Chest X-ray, PA view. Patient: 31 years old, sex F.
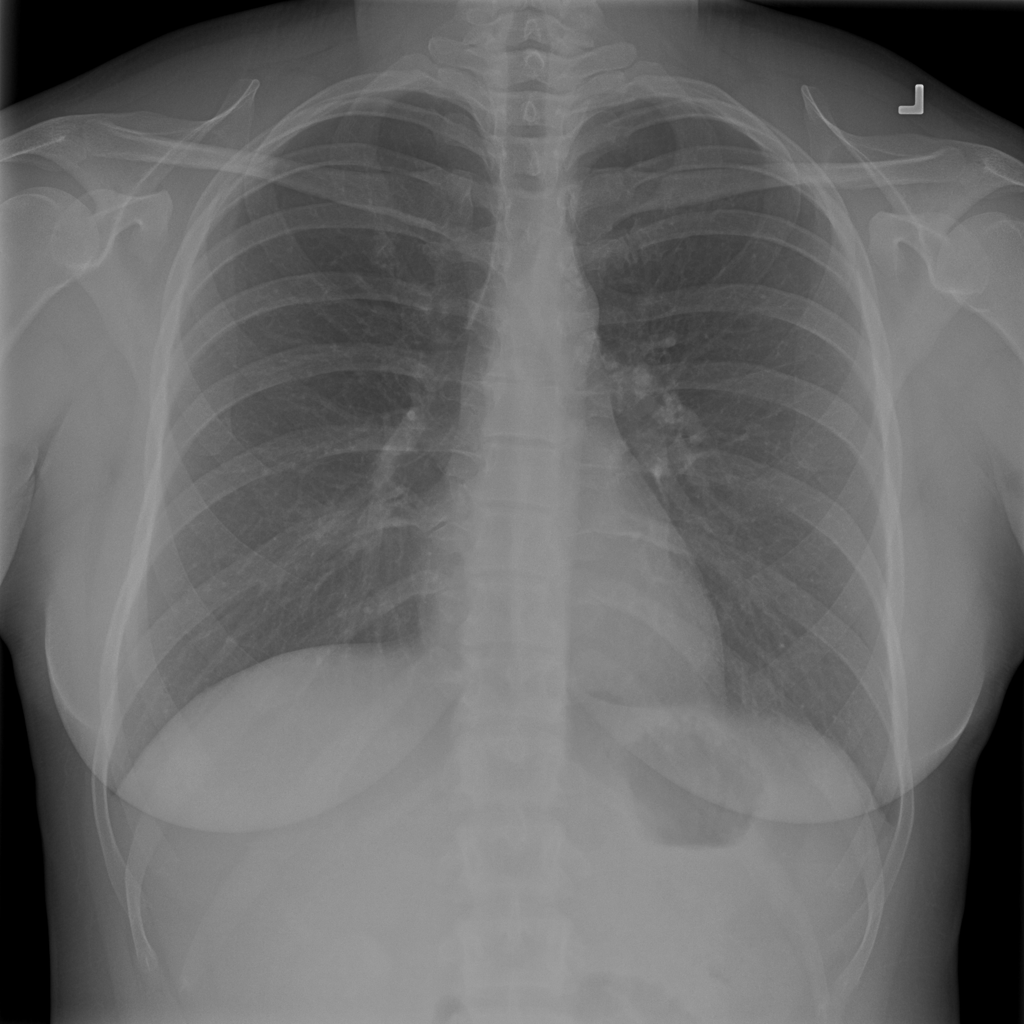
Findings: No Finding